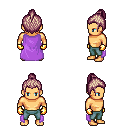
a pixel art fantasy rpg character, male body template, human, tanned skin, lavender cape, teal pants, white blonde short topknot hairstyle, gold gloves, four views (front, back, left, right), 2x2 character sprite sheet, small pixel art, hard edges, no anti-aliasing